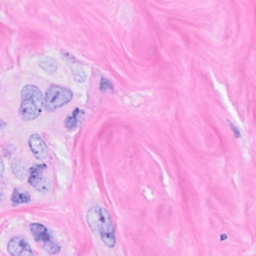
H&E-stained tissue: Breast